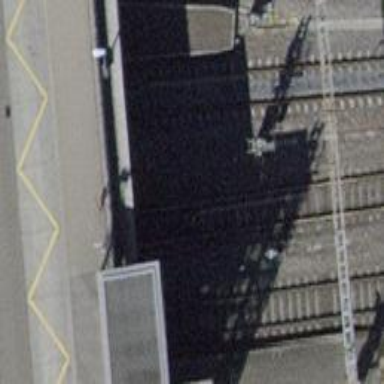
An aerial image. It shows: Single-track electrified railway with contact line.